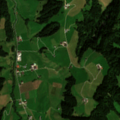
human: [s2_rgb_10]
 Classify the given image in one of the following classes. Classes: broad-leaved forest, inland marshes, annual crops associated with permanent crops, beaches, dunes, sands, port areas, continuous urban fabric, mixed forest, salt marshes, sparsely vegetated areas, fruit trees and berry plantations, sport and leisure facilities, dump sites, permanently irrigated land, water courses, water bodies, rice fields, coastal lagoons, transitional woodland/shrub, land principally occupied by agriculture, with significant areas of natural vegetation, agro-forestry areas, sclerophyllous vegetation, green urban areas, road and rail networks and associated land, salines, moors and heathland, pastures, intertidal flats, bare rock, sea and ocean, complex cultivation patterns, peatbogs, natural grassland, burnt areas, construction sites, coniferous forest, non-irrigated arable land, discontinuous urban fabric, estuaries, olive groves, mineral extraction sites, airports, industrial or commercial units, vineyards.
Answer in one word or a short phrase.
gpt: complex cultivation patterns, land principally occupied by agriculture, with significant areas of natural vegetation, coniferous forest